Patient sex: M
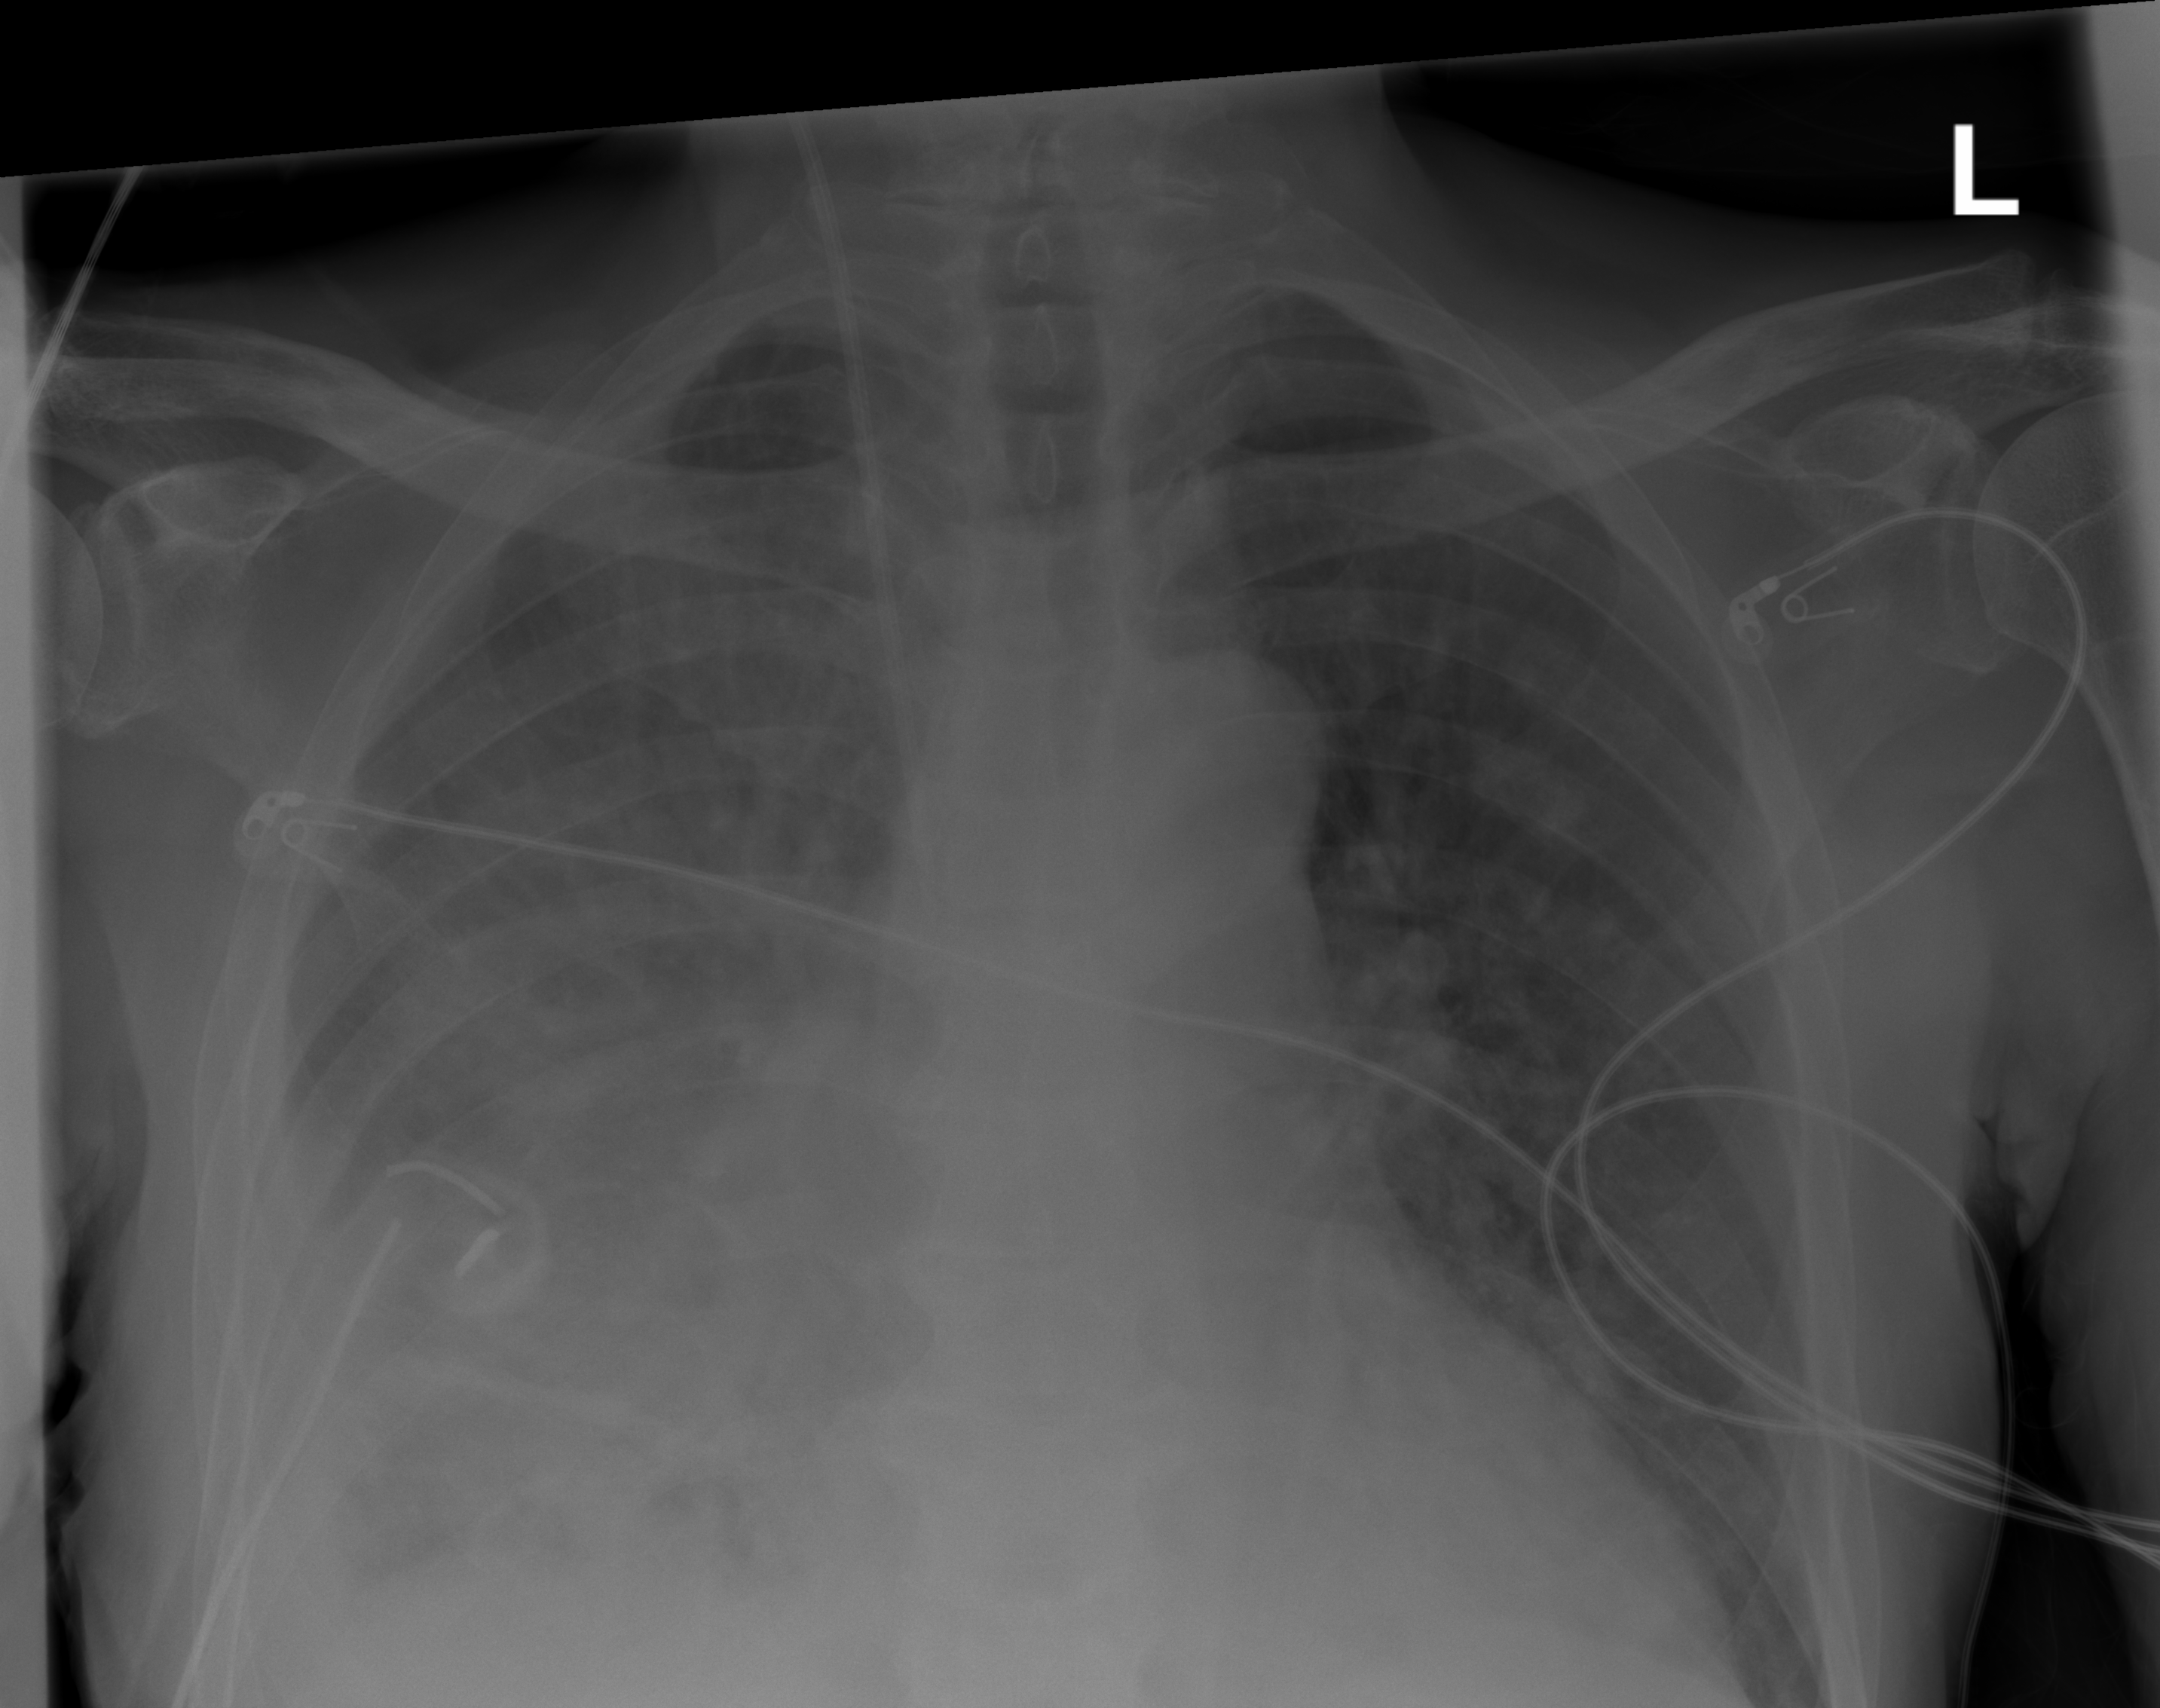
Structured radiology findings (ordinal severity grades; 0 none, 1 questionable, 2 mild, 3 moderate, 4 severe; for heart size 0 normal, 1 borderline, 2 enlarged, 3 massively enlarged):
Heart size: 1
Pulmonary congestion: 2
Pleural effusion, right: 2
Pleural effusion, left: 0
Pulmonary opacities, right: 2
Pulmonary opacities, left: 2
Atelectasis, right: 2
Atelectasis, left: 0